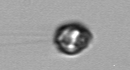
Label: Dinophyceae